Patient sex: F
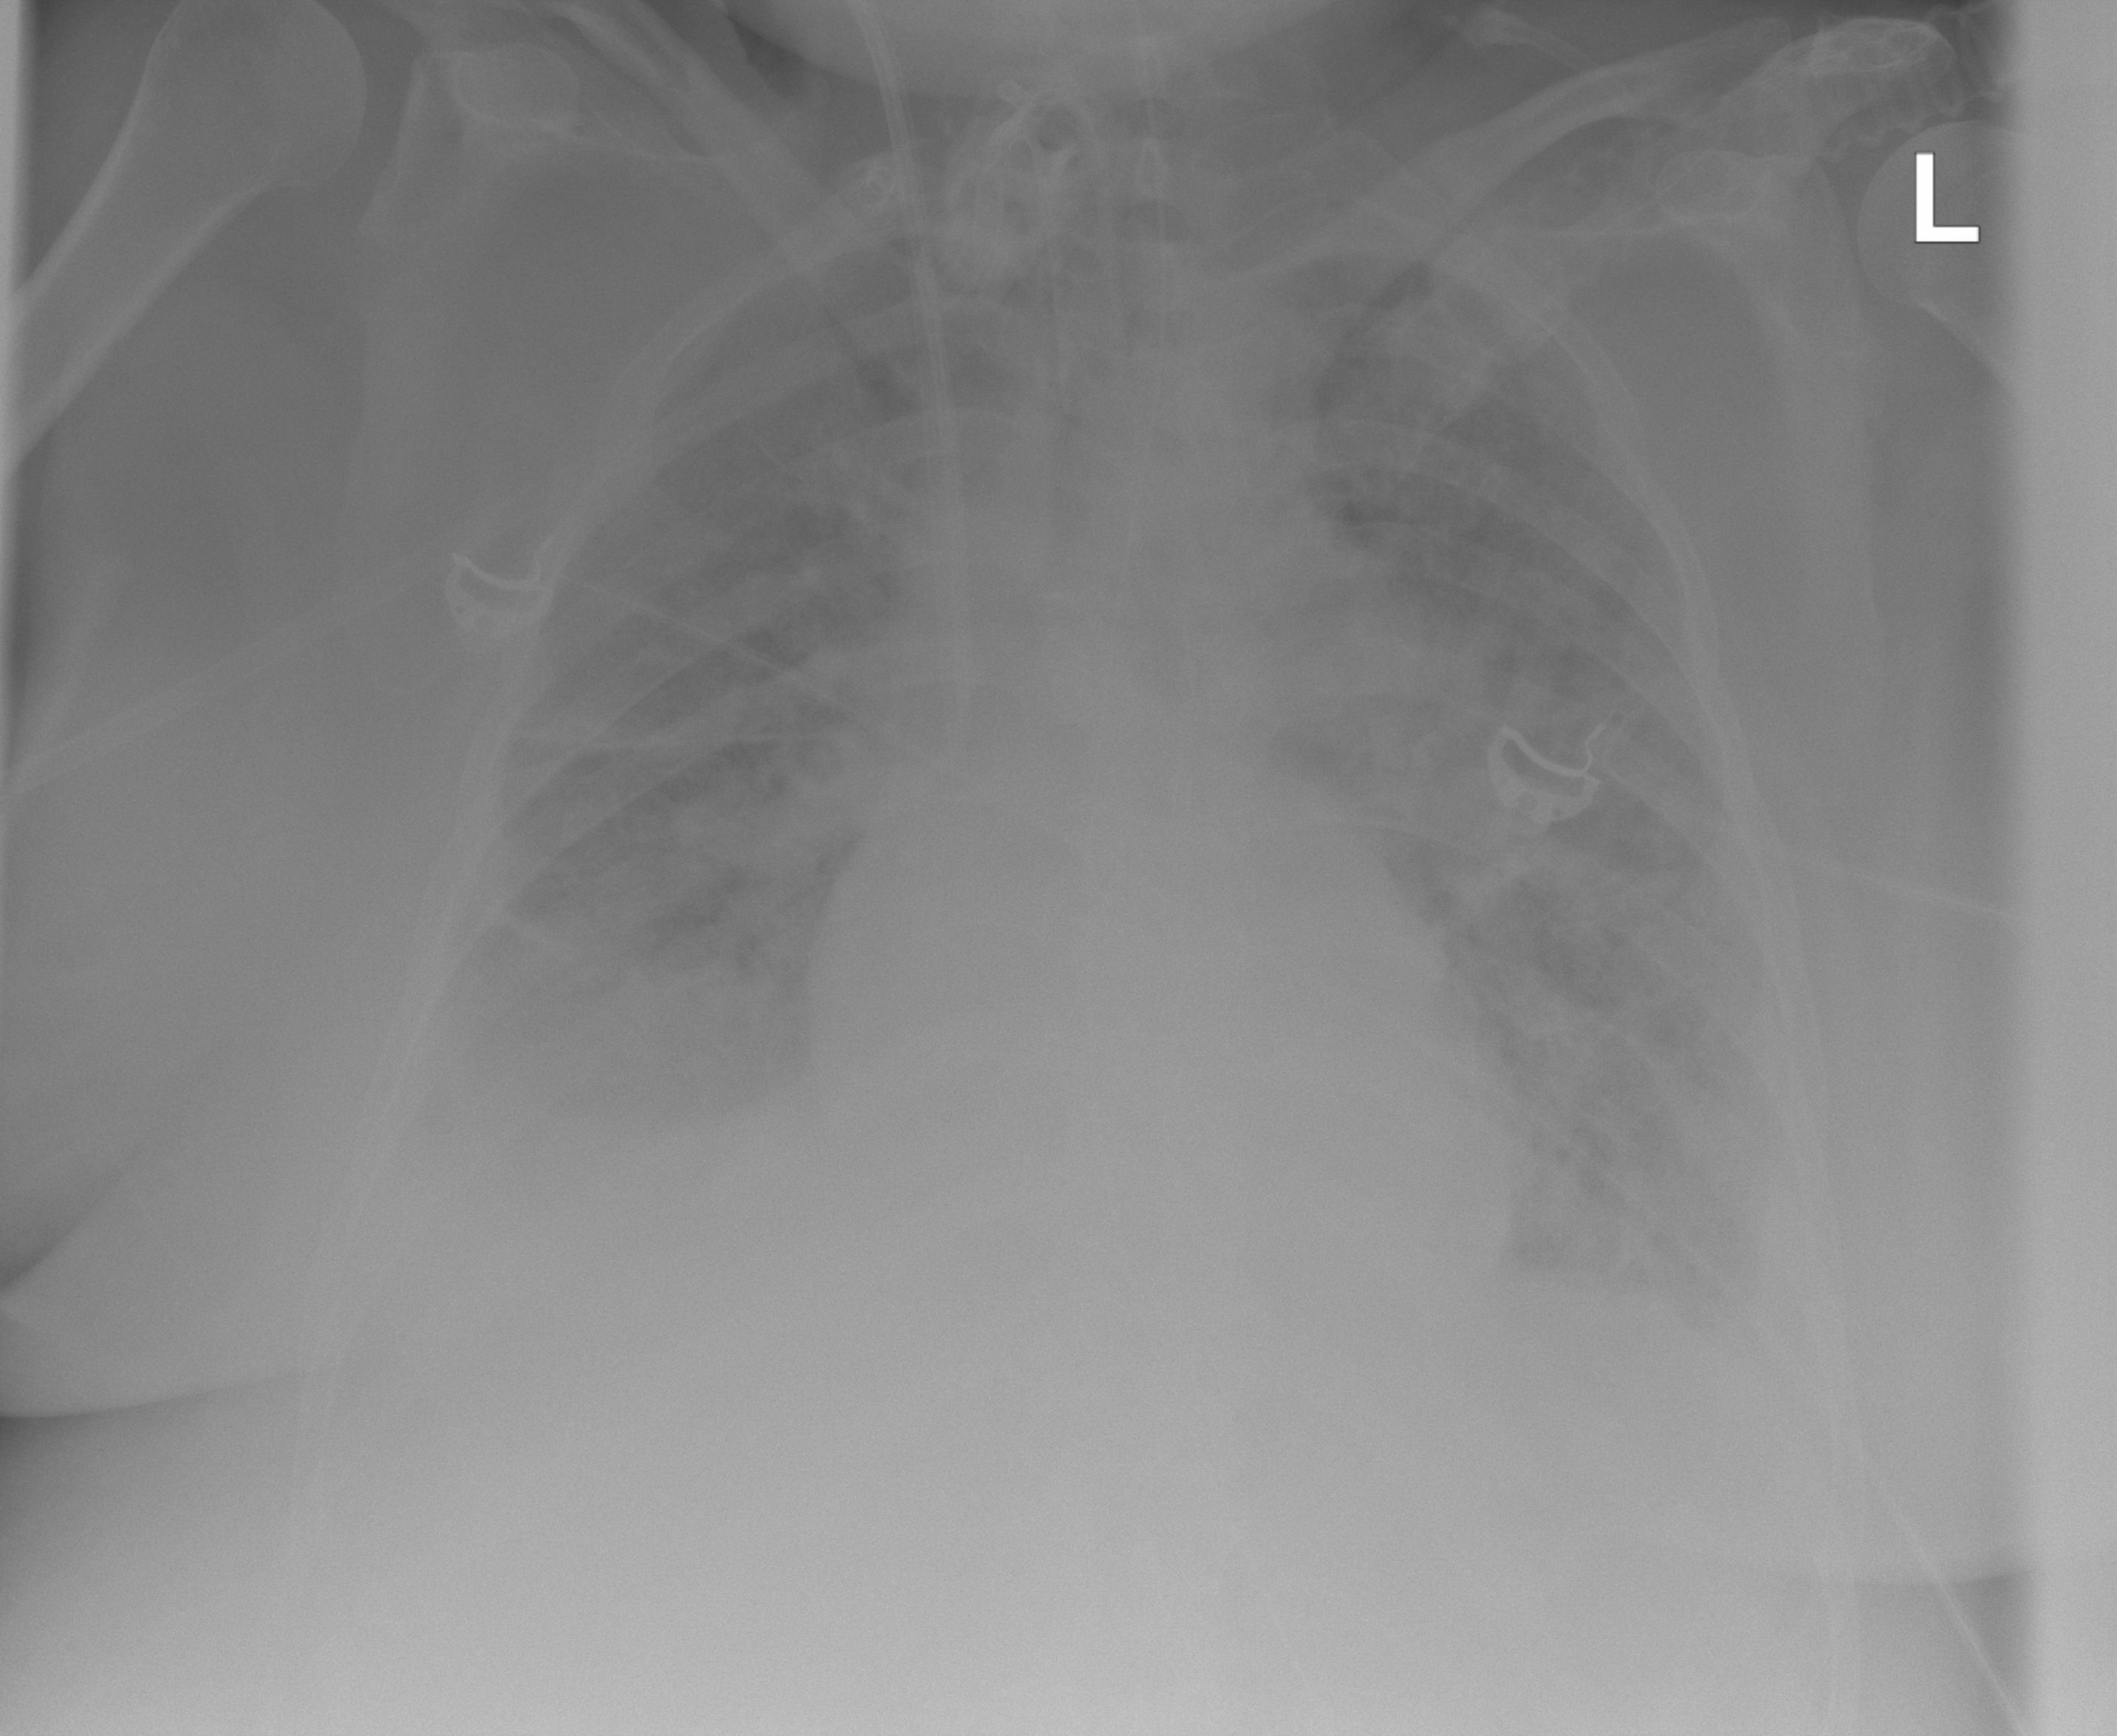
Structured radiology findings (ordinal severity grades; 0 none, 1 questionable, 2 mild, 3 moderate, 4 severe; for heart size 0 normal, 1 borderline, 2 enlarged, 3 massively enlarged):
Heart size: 2
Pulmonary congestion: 2
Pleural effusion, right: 2
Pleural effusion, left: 2
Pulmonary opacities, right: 3
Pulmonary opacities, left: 3
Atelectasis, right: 3
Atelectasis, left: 3